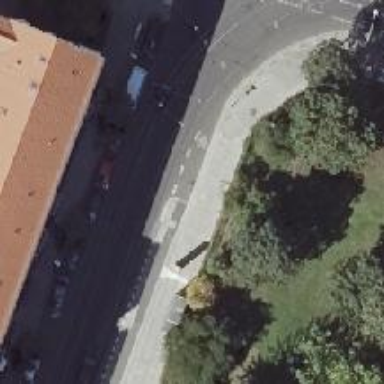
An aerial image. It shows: Residential road with asphalt surface and both sidewalks. There is lane for cyclists on the left and lane for parking on the right.